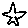
Label: star